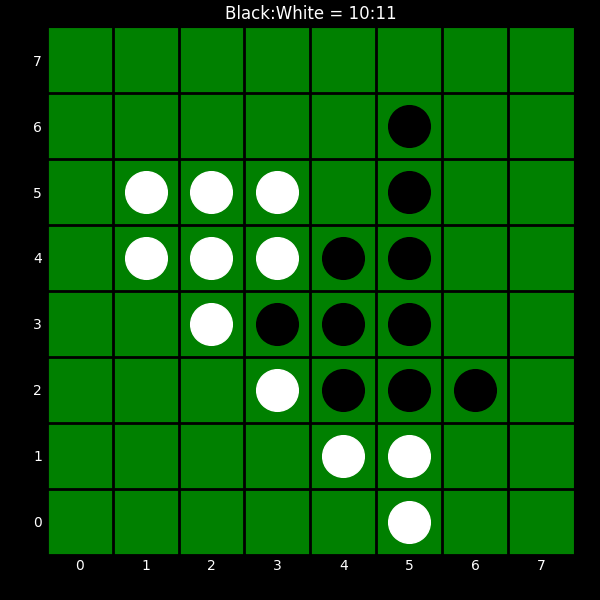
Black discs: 10
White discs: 11